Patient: sex M, age 62
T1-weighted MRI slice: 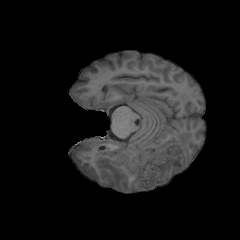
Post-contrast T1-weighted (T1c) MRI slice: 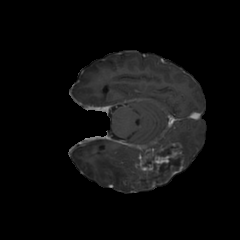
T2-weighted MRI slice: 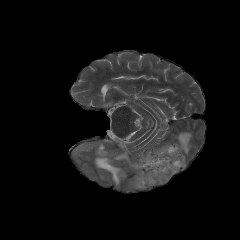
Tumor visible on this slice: yes
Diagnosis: Glioblastoma, IDH-wildtype
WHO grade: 4